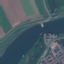
Land use / land cover: River